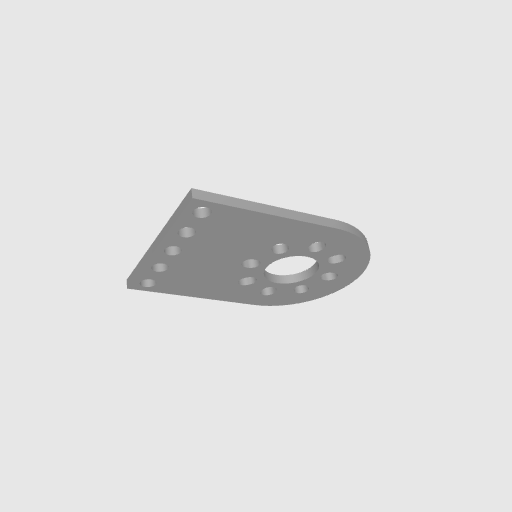
Part: FlatPatternBracket1-1